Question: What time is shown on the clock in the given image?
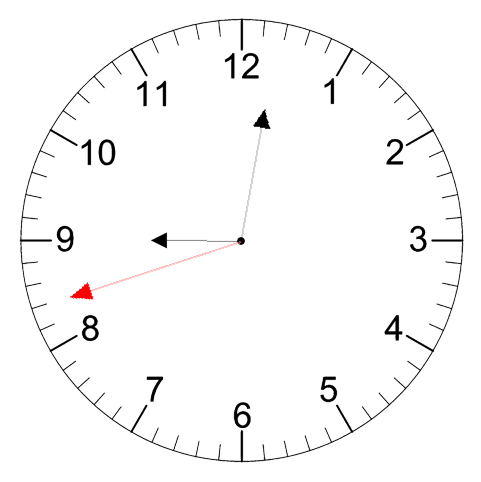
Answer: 09:01:42